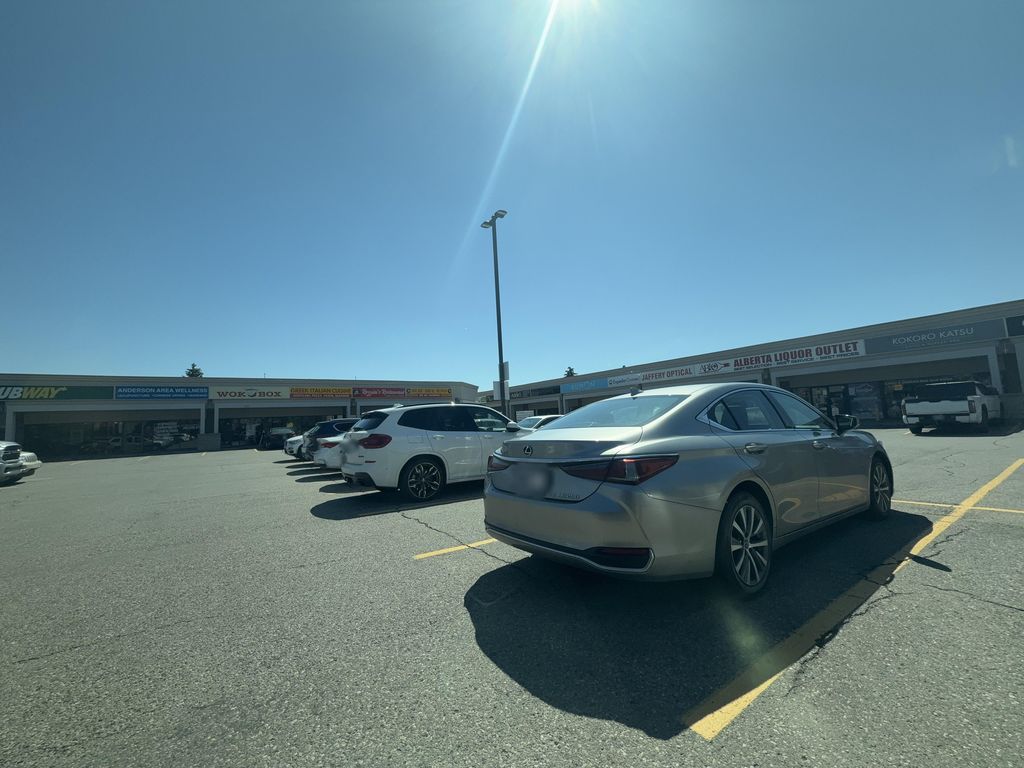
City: calgary